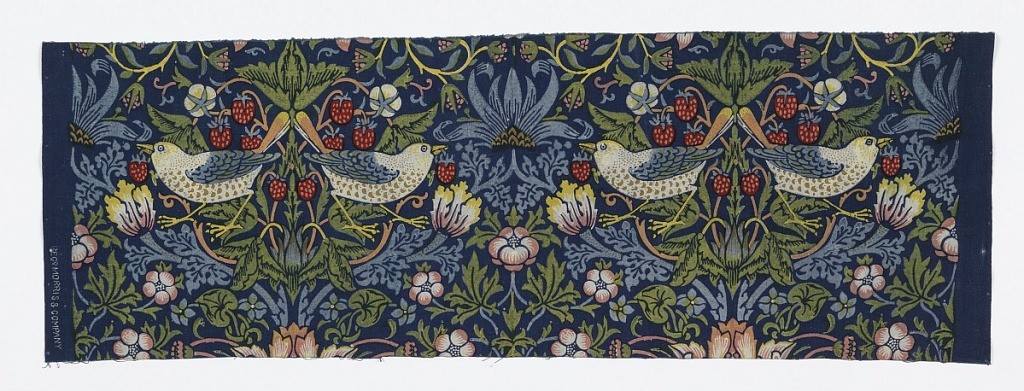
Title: The Strawberry Thief
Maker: Morris & Co., London, England
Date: designed 1883
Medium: cotton Technique: resist printed and block printed on plain weave
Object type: Textile
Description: Medium scale symmetrical design with woodland flowers and strawberries with paired birds. In blue, green, yellow, orange, red and pink on a dark blue ground.